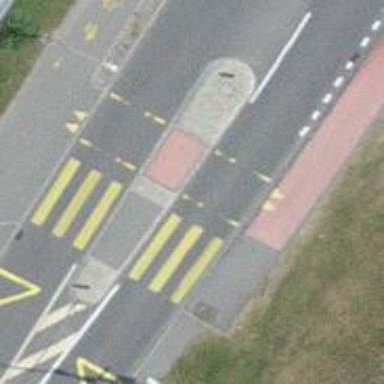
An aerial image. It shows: Marked crossing on cycleway.